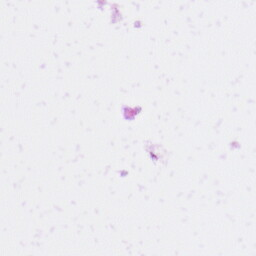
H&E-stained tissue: Skin